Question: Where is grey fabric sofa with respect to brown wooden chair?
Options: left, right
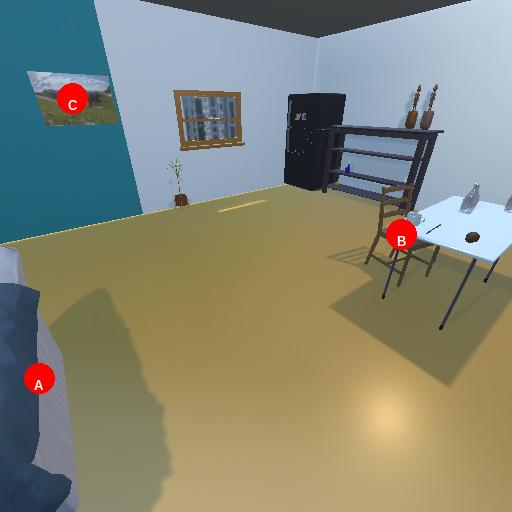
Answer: left